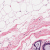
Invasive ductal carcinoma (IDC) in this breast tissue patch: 0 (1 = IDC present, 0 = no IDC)